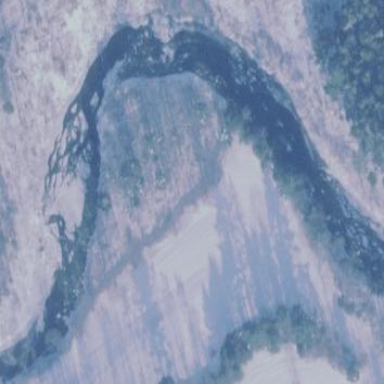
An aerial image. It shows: River flowing through natural landscape.